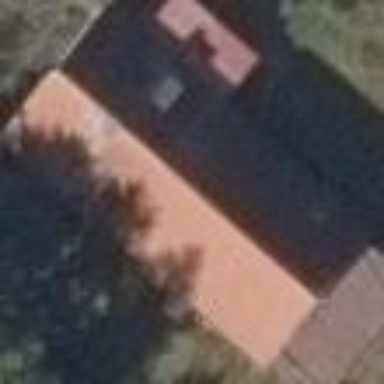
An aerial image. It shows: Building with gabled roof oriented along its structure.